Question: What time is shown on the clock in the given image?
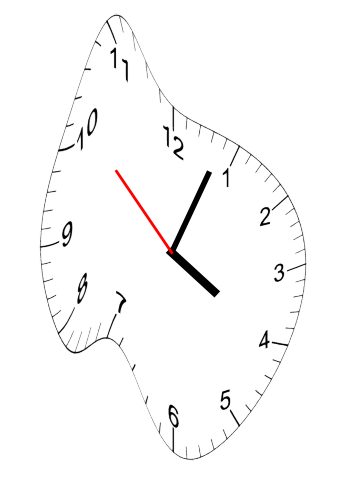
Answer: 04:03:52